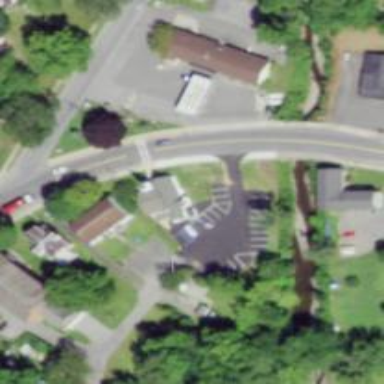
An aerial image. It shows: Marked road crossing.